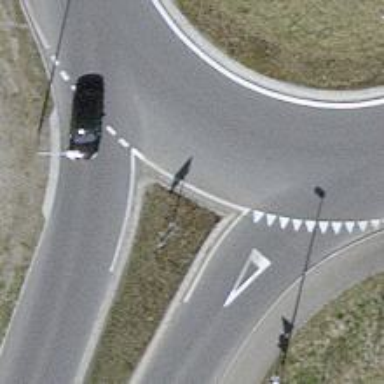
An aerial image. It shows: Road with "give way" sign.